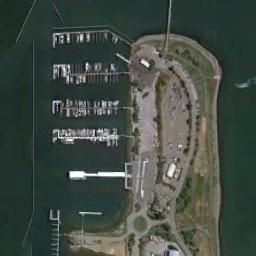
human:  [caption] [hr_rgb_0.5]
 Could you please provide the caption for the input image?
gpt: The harbor has lots of neatly docked boats and an open area and a lawn are next to the harbor .

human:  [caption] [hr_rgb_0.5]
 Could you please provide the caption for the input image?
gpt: There are many yachts moored in the sea by the harbor, And there are some empty spaces  There are some lawns near the harbor concrete .

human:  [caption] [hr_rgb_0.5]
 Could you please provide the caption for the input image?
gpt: The harbor area is irregular .

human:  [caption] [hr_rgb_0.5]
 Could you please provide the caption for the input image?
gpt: A lot of ships are in the harbor .

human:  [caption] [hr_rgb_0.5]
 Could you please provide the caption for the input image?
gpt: There are some bare lawns at the harbor .